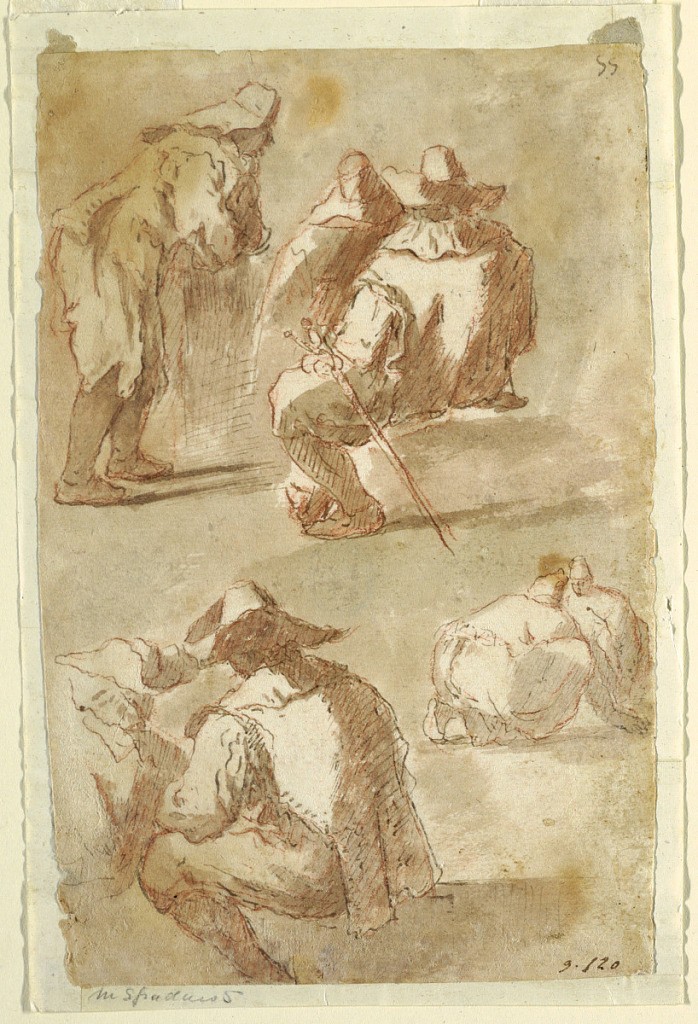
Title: Figural Studies
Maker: Domenico Gargiulo, called Micco Spadaro, Italian, 1609 - 1675
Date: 1625–1650
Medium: Red chalk, pen and ink, brush and watercolor on paper
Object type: Drawing
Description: At top, a group of three figure. The one at left stands, leaning upon his elbows; the two to the right are seated and wear brimmed hats. Below, to smaller figures kneel facing one another. To the left, a larger seated figure.